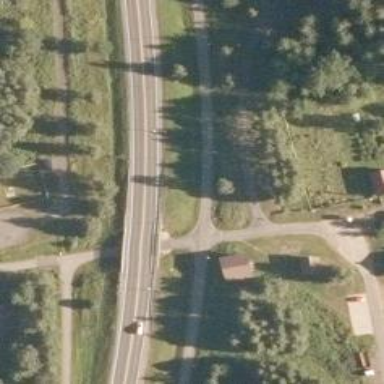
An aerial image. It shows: Asphalt road classified as trunk highway.